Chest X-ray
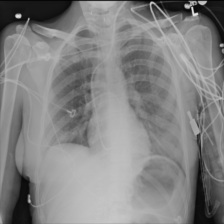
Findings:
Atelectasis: negative
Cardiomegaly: negative
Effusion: negative
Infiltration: negative
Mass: negative
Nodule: negative
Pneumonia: negative
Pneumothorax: negative
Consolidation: negative
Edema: negative
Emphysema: negative
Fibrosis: negative
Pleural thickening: negative
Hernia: negative